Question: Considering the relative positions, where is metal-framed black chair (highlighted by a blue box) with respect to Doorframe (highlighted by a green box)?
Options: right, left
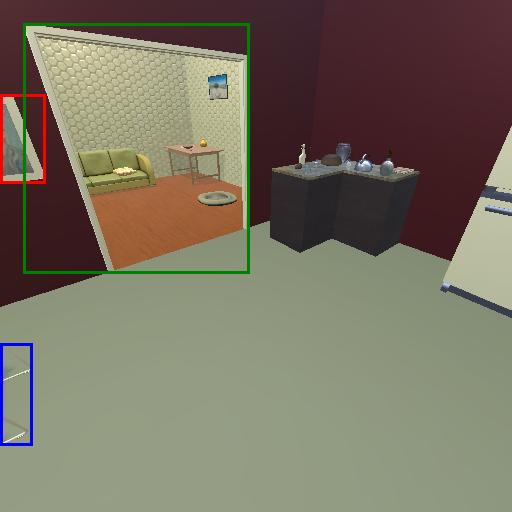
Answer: right